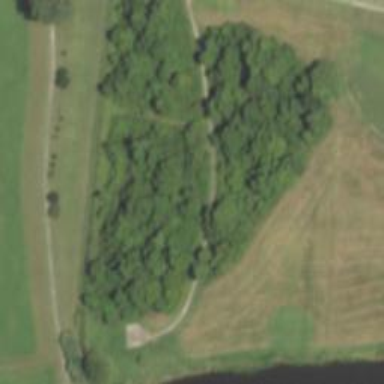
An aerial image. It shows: Path for both road and golf.